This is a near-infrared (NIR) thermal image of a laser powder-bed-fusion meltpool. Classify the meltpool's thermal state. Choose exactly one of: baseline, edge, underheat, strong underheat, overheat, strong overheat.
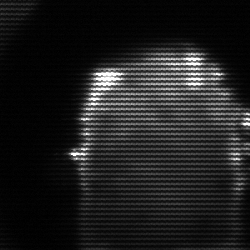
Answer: baseline